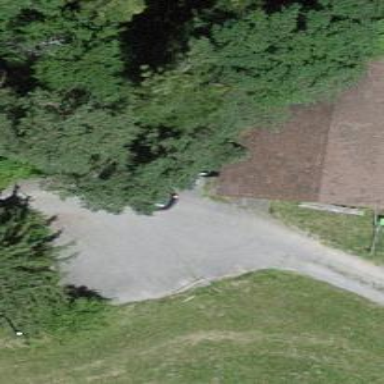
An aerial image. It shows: Garage building.